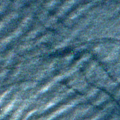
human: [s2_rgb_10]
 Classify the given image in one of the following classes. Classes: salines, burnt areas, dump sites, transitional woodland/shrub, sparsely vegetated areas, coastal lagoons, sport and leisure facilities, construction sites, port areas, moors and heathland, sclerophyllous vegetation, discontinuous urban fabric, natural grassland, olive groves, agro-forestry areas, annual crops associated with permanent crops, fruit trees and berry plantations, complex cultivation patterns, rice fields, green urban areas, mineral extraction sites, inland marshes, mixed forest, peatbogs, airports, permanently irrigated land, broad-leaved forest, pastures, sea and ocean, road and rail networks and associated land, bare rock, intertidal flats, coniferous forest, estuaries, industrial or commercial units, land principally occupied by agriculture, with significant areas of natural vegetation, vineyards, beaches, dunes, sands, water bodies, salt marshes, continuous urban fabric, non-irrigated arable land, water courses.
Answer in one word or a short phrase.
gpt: sea and ocean